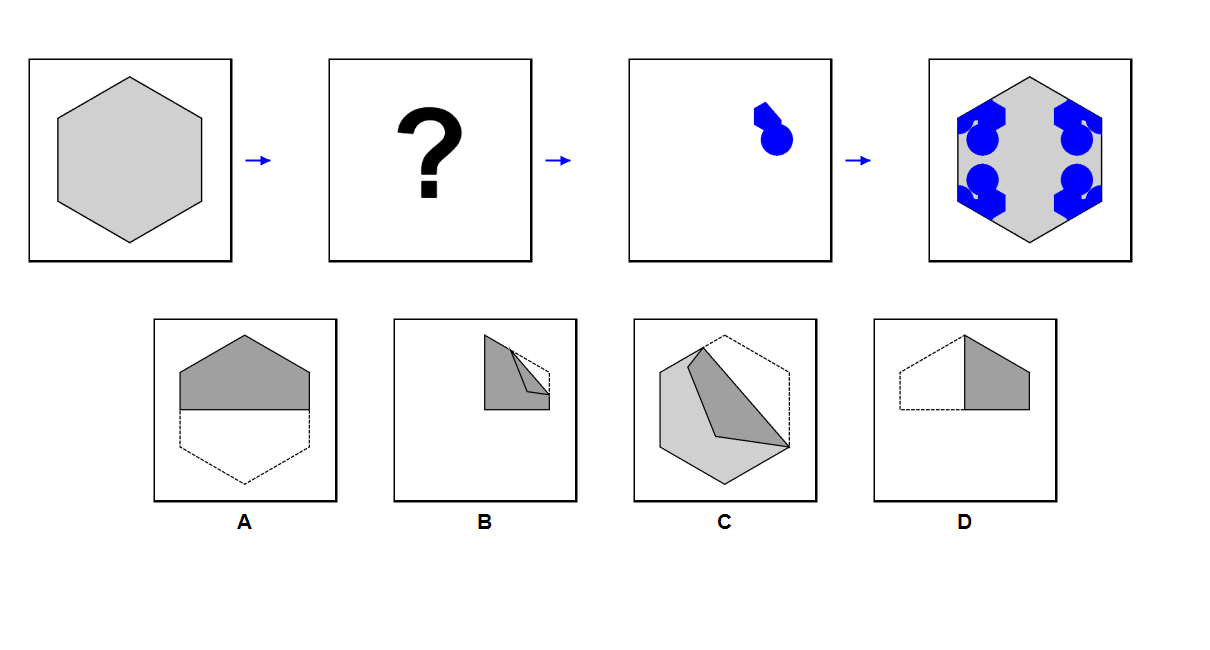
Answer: C